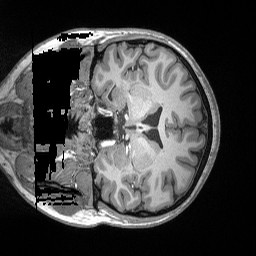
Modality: T1w
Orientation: coronal
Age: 19
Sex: female
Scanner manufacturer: siemens
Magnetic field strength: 3 T
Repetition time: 2.2 s
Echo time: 0.00169 s